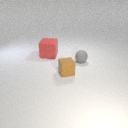
small gray rubber sphere in front of large red rubber cube